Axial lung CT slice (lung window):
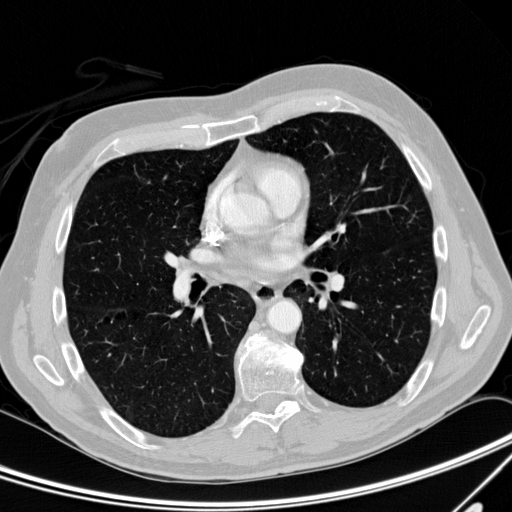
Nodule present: no